Aerial crown-view tile of a tropical tree (Barro Colorado Island, Panama), acquired 20250124:
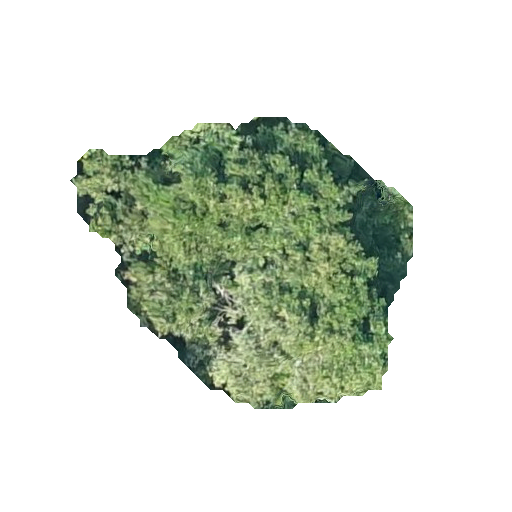
Species: Prioria copaifera
GBIF accepted scientific name: Prioria copaifera
Crown area: 103.558 m²